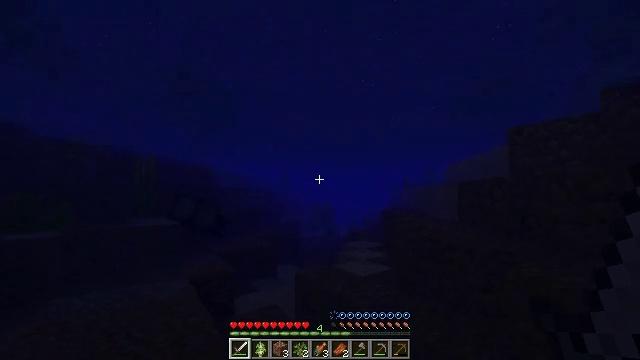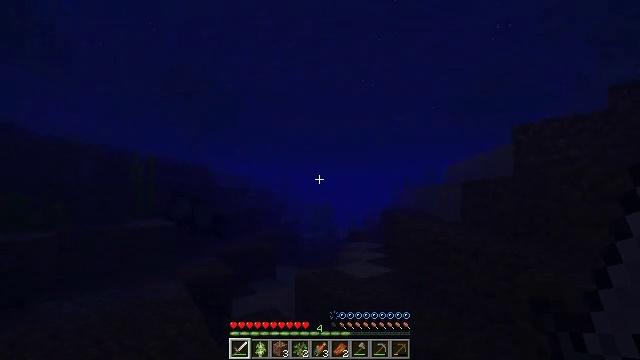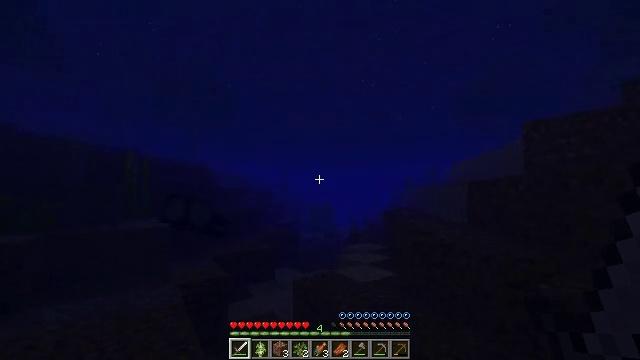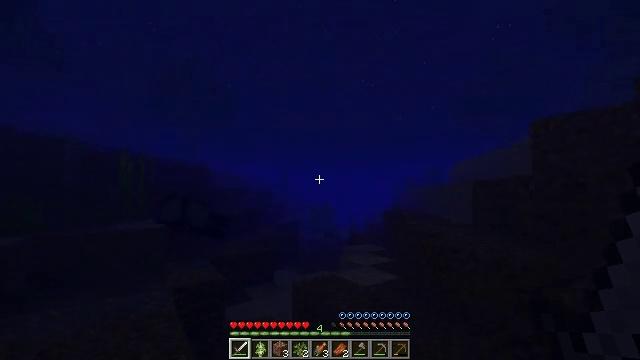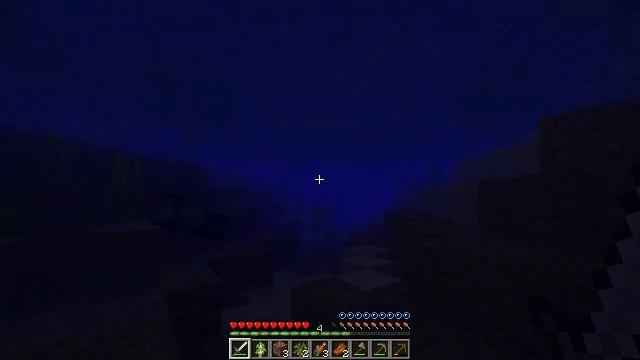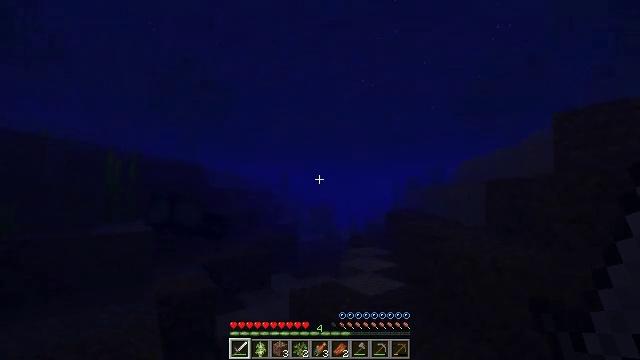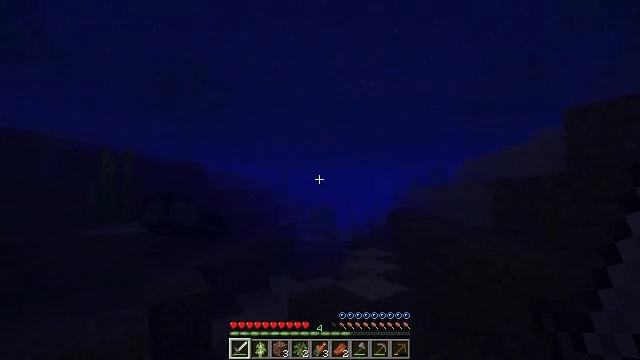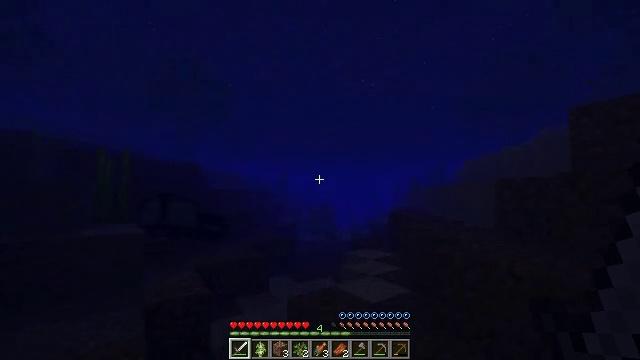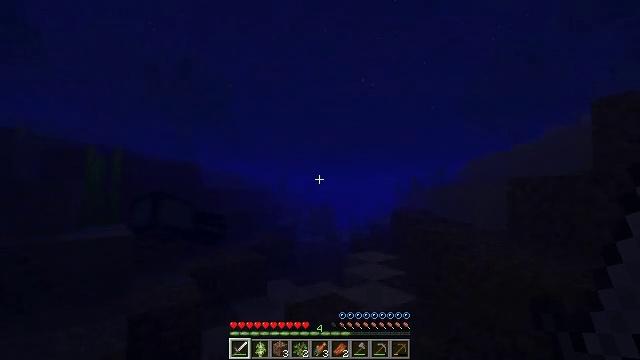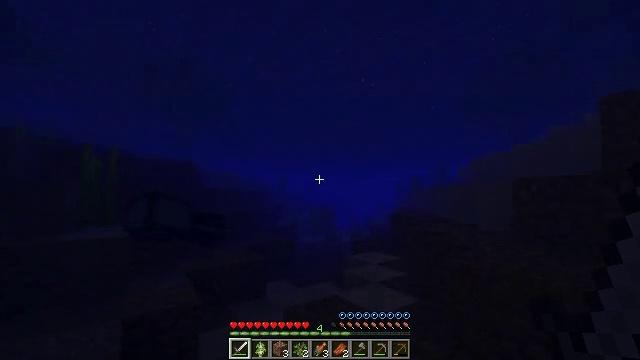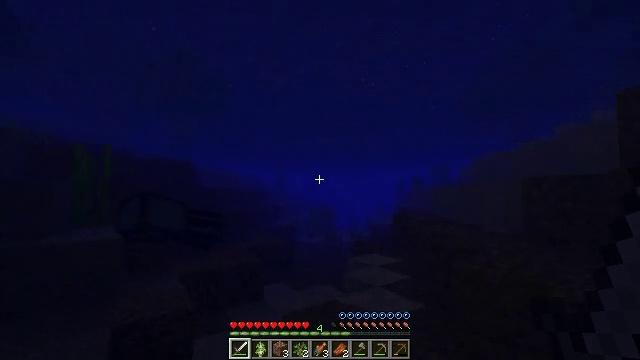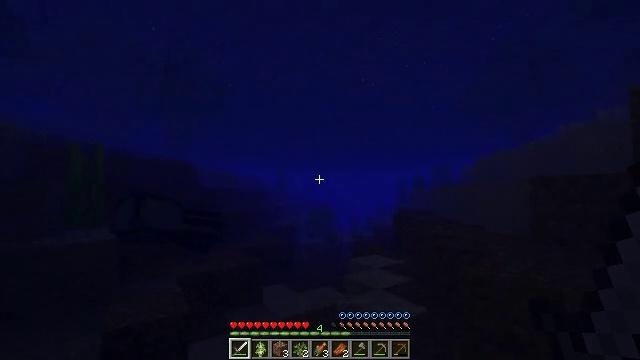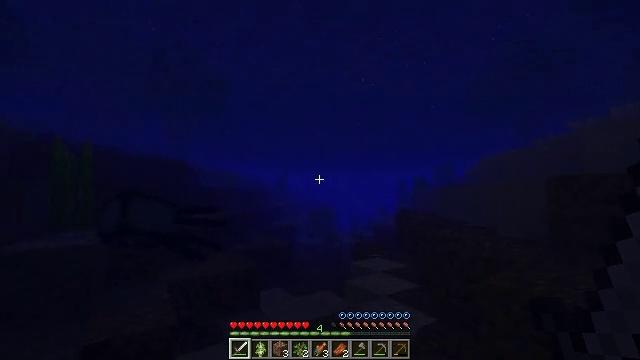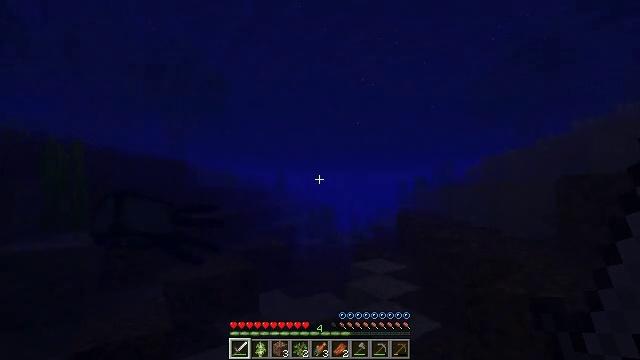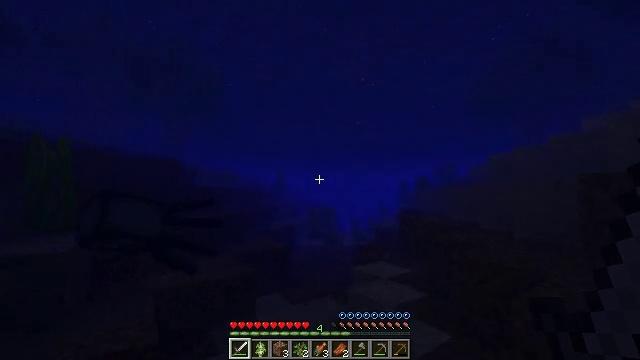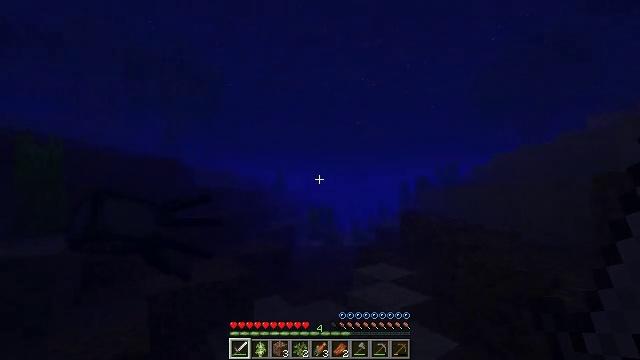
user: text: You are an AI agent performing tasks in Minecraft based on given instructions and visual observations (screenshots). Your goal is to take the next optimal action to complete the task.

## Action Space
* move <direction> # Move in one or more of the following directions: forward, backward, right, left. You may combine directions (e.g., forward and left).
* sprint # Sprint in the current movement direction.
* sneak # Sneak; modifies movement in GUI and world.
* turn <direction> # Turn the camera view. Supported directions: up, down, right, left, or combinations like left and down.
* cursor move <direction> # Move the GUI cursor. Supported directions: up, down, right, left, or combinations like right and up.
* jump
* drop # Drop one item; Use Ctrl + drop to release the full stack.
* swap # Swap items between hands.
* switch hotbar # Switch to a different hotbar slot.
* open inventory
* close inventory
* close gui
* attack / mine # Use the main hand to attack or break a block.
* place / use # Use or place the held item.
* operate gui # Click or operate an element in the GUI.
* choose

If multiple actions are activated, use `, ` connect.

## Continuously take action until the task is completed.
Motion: motion action
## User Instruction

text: Kill the salmon.
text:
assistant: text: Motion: move forward
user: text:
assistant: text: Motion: move forward
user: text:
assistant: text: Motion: move forward
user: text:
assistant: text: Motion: move forward
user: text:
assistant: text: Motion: move forward
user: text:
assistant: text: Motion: move forward
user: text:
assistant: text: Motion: move forward
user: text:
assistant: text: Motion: move forward
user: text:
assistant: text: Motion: move forward
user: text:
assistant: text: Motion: move forward
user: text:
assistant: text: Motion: move forward
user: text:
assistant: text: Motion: move forward
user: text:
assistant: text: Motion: move forward
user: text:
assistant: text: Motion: move forward
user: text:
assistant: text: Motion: move forward
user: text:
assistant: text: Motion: move forward
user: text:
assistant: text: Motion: move forward
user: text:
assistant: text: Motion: move forward
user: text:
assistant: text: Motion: move forward, turn right
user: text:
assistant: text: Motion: move forward, turn right
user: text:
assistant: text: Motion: move forward, turn right
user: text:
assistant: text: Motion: move forward
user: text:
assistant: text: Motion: move forward
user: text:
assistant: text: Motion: move forward
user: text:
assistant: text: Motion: move forward
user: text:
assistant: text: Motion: move forward
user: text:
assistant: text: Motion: move forward
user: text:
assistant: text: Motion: move forward
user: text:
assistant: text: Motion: move forward
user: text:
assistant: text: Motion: move forward